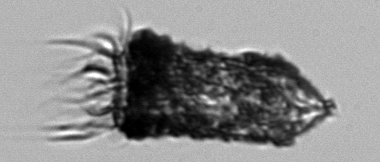
Label: Tintinnopsis